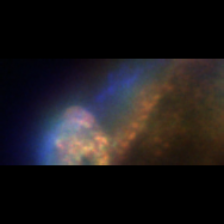
Taxon: Unknown_detritus
Group: Unknown